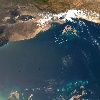
Label: water